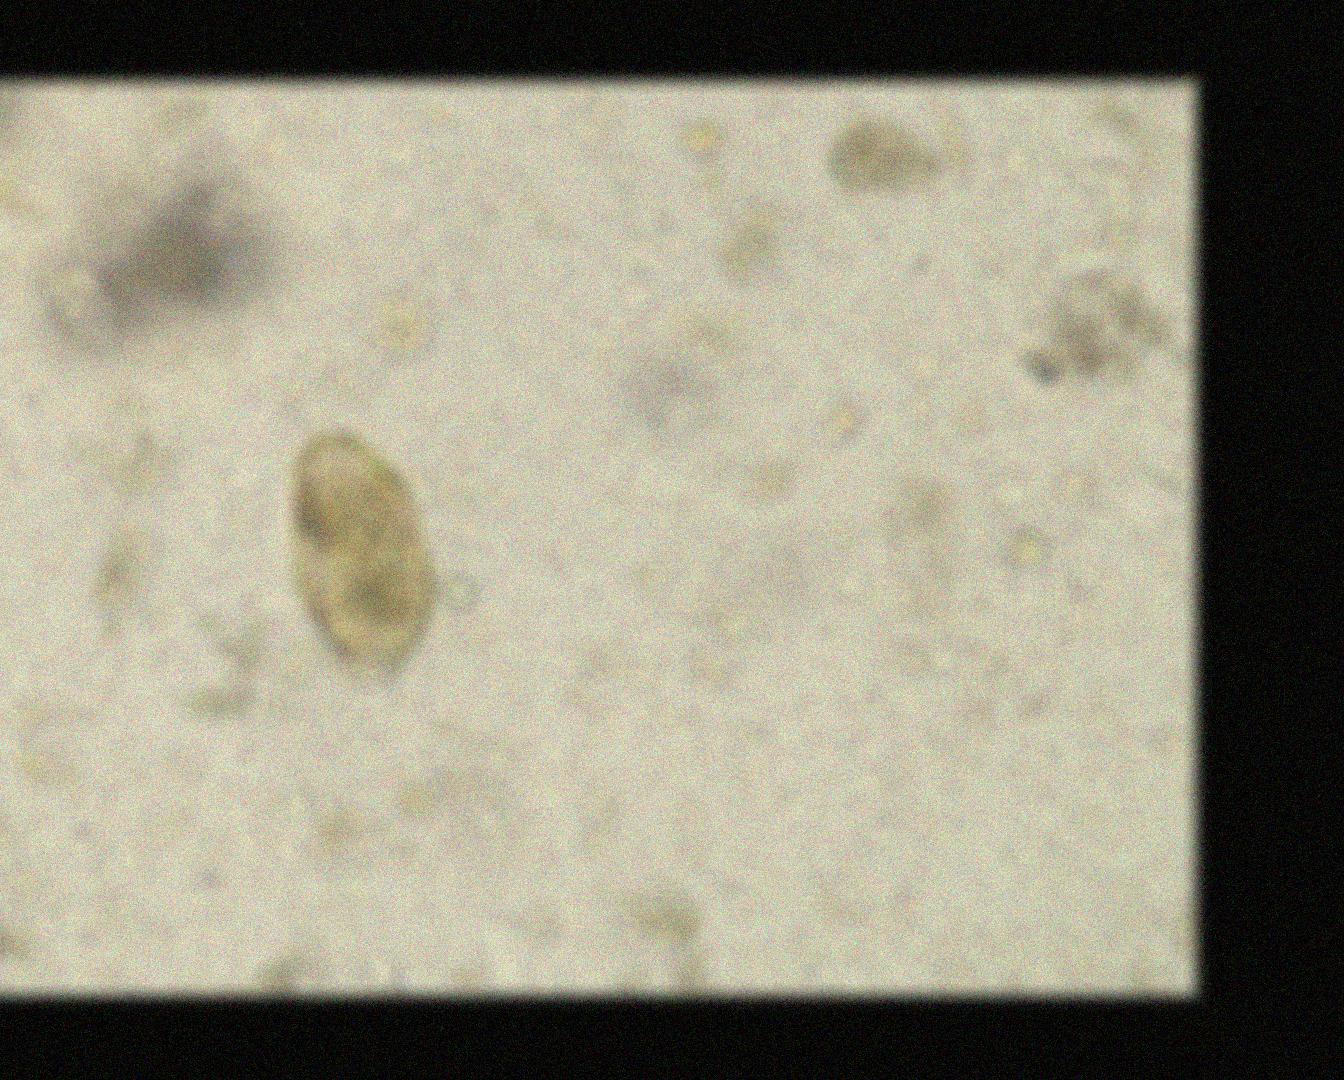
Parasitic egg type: Paragonimus spp